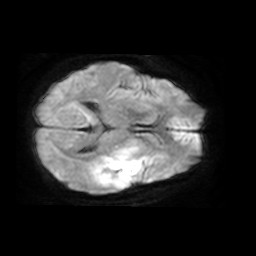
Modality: TRACE
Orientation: axial
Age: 40
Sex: female
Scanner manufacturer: philips
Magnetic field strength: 1.5 T
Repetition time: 4.781 s
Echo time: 0.07764 s